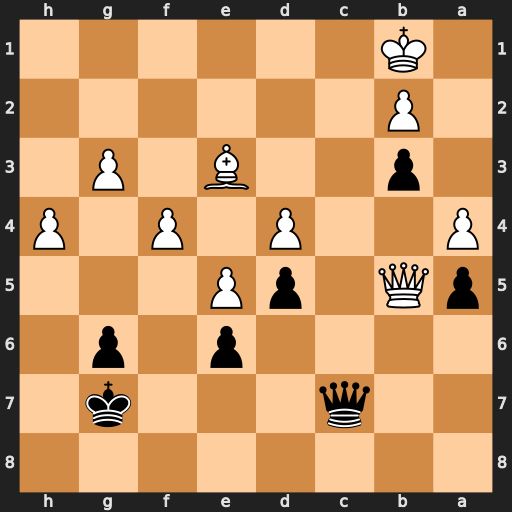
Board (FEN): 8/2q3k1/4p1p1/pQ1pP3/P2P1P1P/1p2B1P1/1P6/1K6
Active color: b
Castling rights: -
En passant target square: -
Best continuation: Qc2+ Ka1 Qd1+ Bc1 Qxc1#